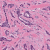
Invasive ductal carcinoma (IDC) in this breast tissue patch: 1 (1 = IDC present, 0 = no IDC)